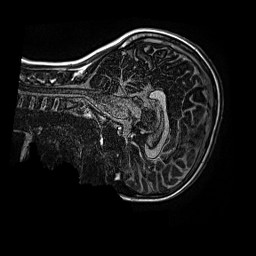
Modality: MP2RAGE
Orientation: sagittal
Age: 12
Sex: female
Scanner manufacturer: siemens
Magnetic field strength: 3 T
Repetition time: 4 s
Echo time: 0.00299 s